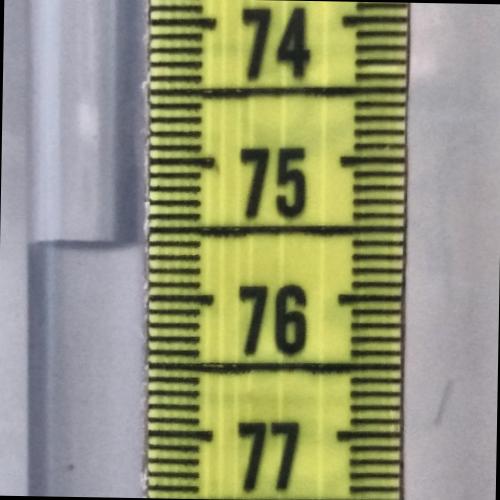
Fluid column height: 75.6 cm